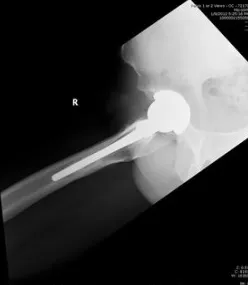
Pre-operative anteroposterior (AP) and lateral hip radiographs (A-B) demonstrating metaphyseal loosening of the femoral component.
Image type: radiology (x_ray)